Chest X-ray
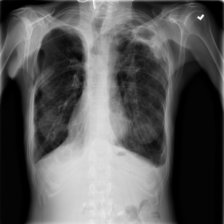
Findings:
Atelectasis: negative
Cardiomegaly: negative
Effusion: negative
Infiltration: negative
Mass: negative
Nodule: negative
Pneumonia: negative
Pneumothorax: negative
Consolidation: negative
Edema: negative
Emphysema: negative
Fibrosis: negative
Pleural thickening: negative
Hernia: negative